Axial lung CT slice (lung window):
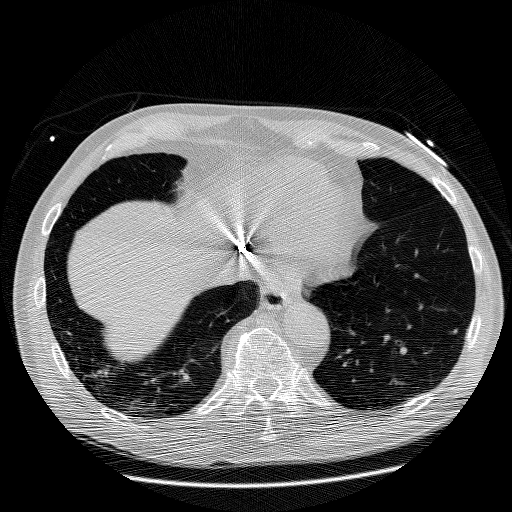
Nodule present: no